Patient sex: F
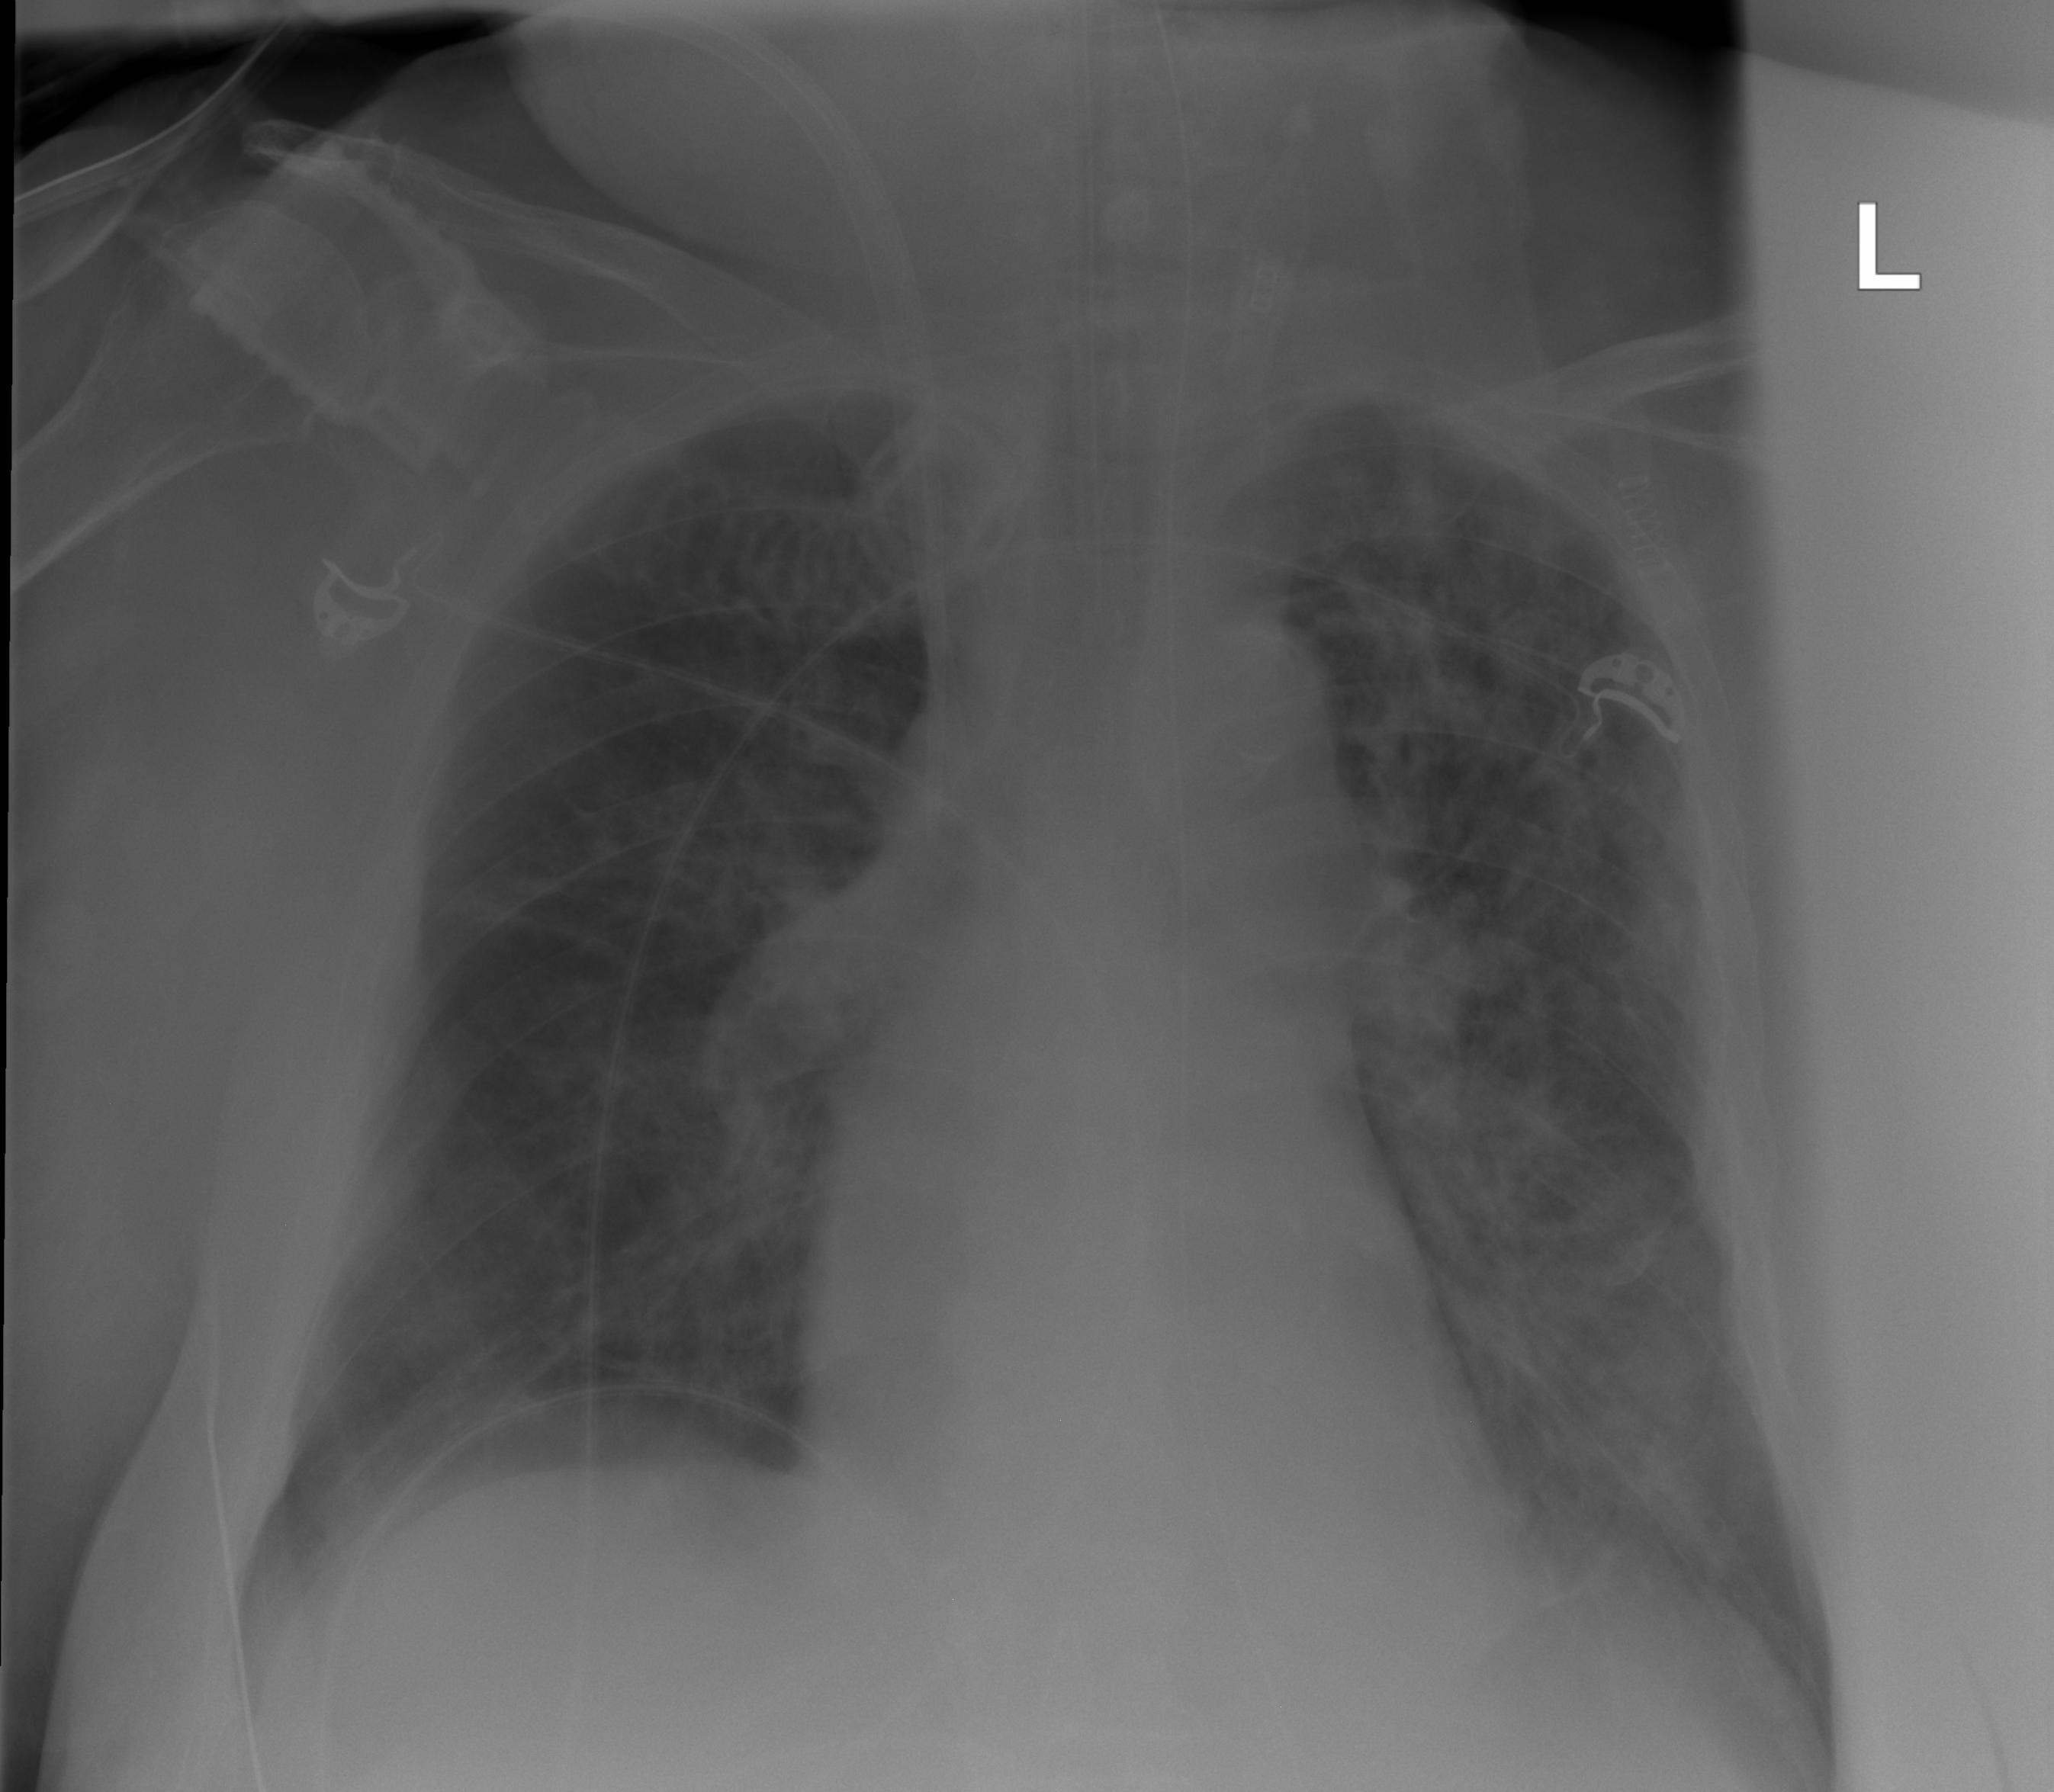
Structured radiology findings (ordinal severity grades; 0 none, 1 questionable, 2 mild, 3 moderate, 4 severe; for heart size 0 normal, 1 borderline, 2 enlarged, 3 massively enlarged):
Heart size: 0
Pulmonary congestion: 0
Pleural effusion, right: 0
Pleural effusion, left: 0
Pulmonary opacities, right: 1
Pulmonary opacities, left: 3
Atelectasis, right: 0
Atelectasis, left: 0